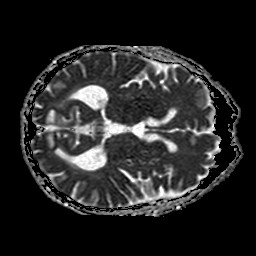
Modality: ADC
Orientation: axial
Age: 85
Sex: male
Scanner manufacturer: philips
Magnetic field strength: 1.5 T
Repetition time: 3.538 s
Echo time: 0.09411 s